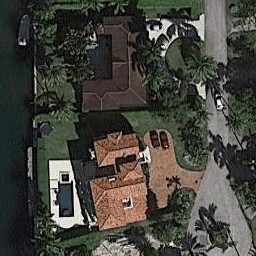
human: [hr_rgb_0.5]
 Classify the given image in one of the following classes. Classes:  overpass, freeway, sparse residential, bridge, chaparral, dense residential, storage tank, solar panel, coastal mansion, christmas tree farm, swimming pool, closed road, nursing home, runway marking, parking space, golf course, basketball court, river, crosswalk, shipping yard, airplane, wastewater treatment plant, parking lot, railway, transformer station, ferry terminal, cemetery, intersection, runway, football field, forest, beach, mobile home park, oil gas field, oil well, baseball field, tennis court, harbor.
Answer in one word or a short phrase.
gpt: coastal mansion